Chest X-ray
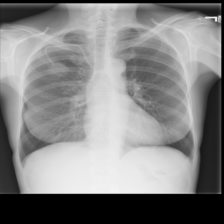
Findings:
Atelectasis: negative
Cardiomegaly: negative
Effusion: negative
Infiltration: negative
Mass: negative
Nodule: negative
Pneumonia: negative
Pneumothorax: negative
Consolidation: negative
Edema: negative
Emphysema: negative
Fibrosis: negative
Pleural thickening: negative
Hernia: negative